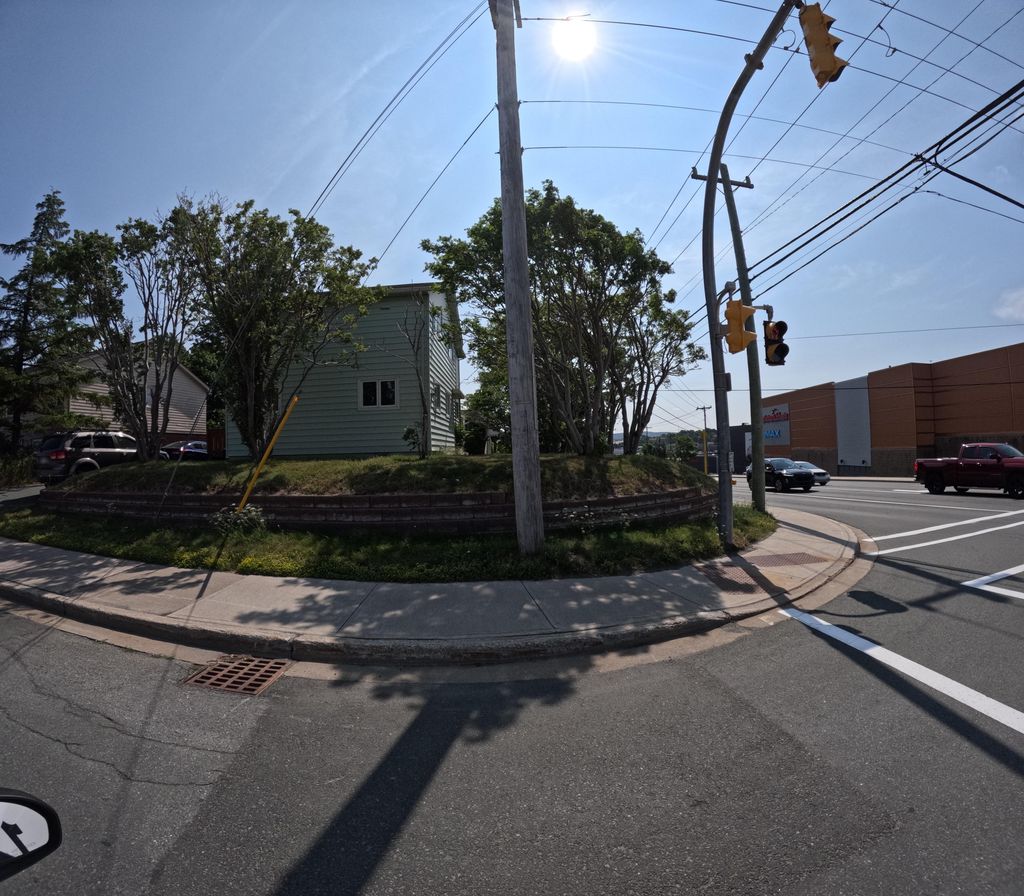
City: st_johns